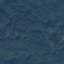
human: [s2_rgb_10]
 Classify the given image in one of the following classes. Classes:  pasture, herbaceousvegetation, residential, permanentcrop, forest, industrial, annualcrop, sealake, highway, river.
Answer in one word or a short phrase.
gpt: Forest